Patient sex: F
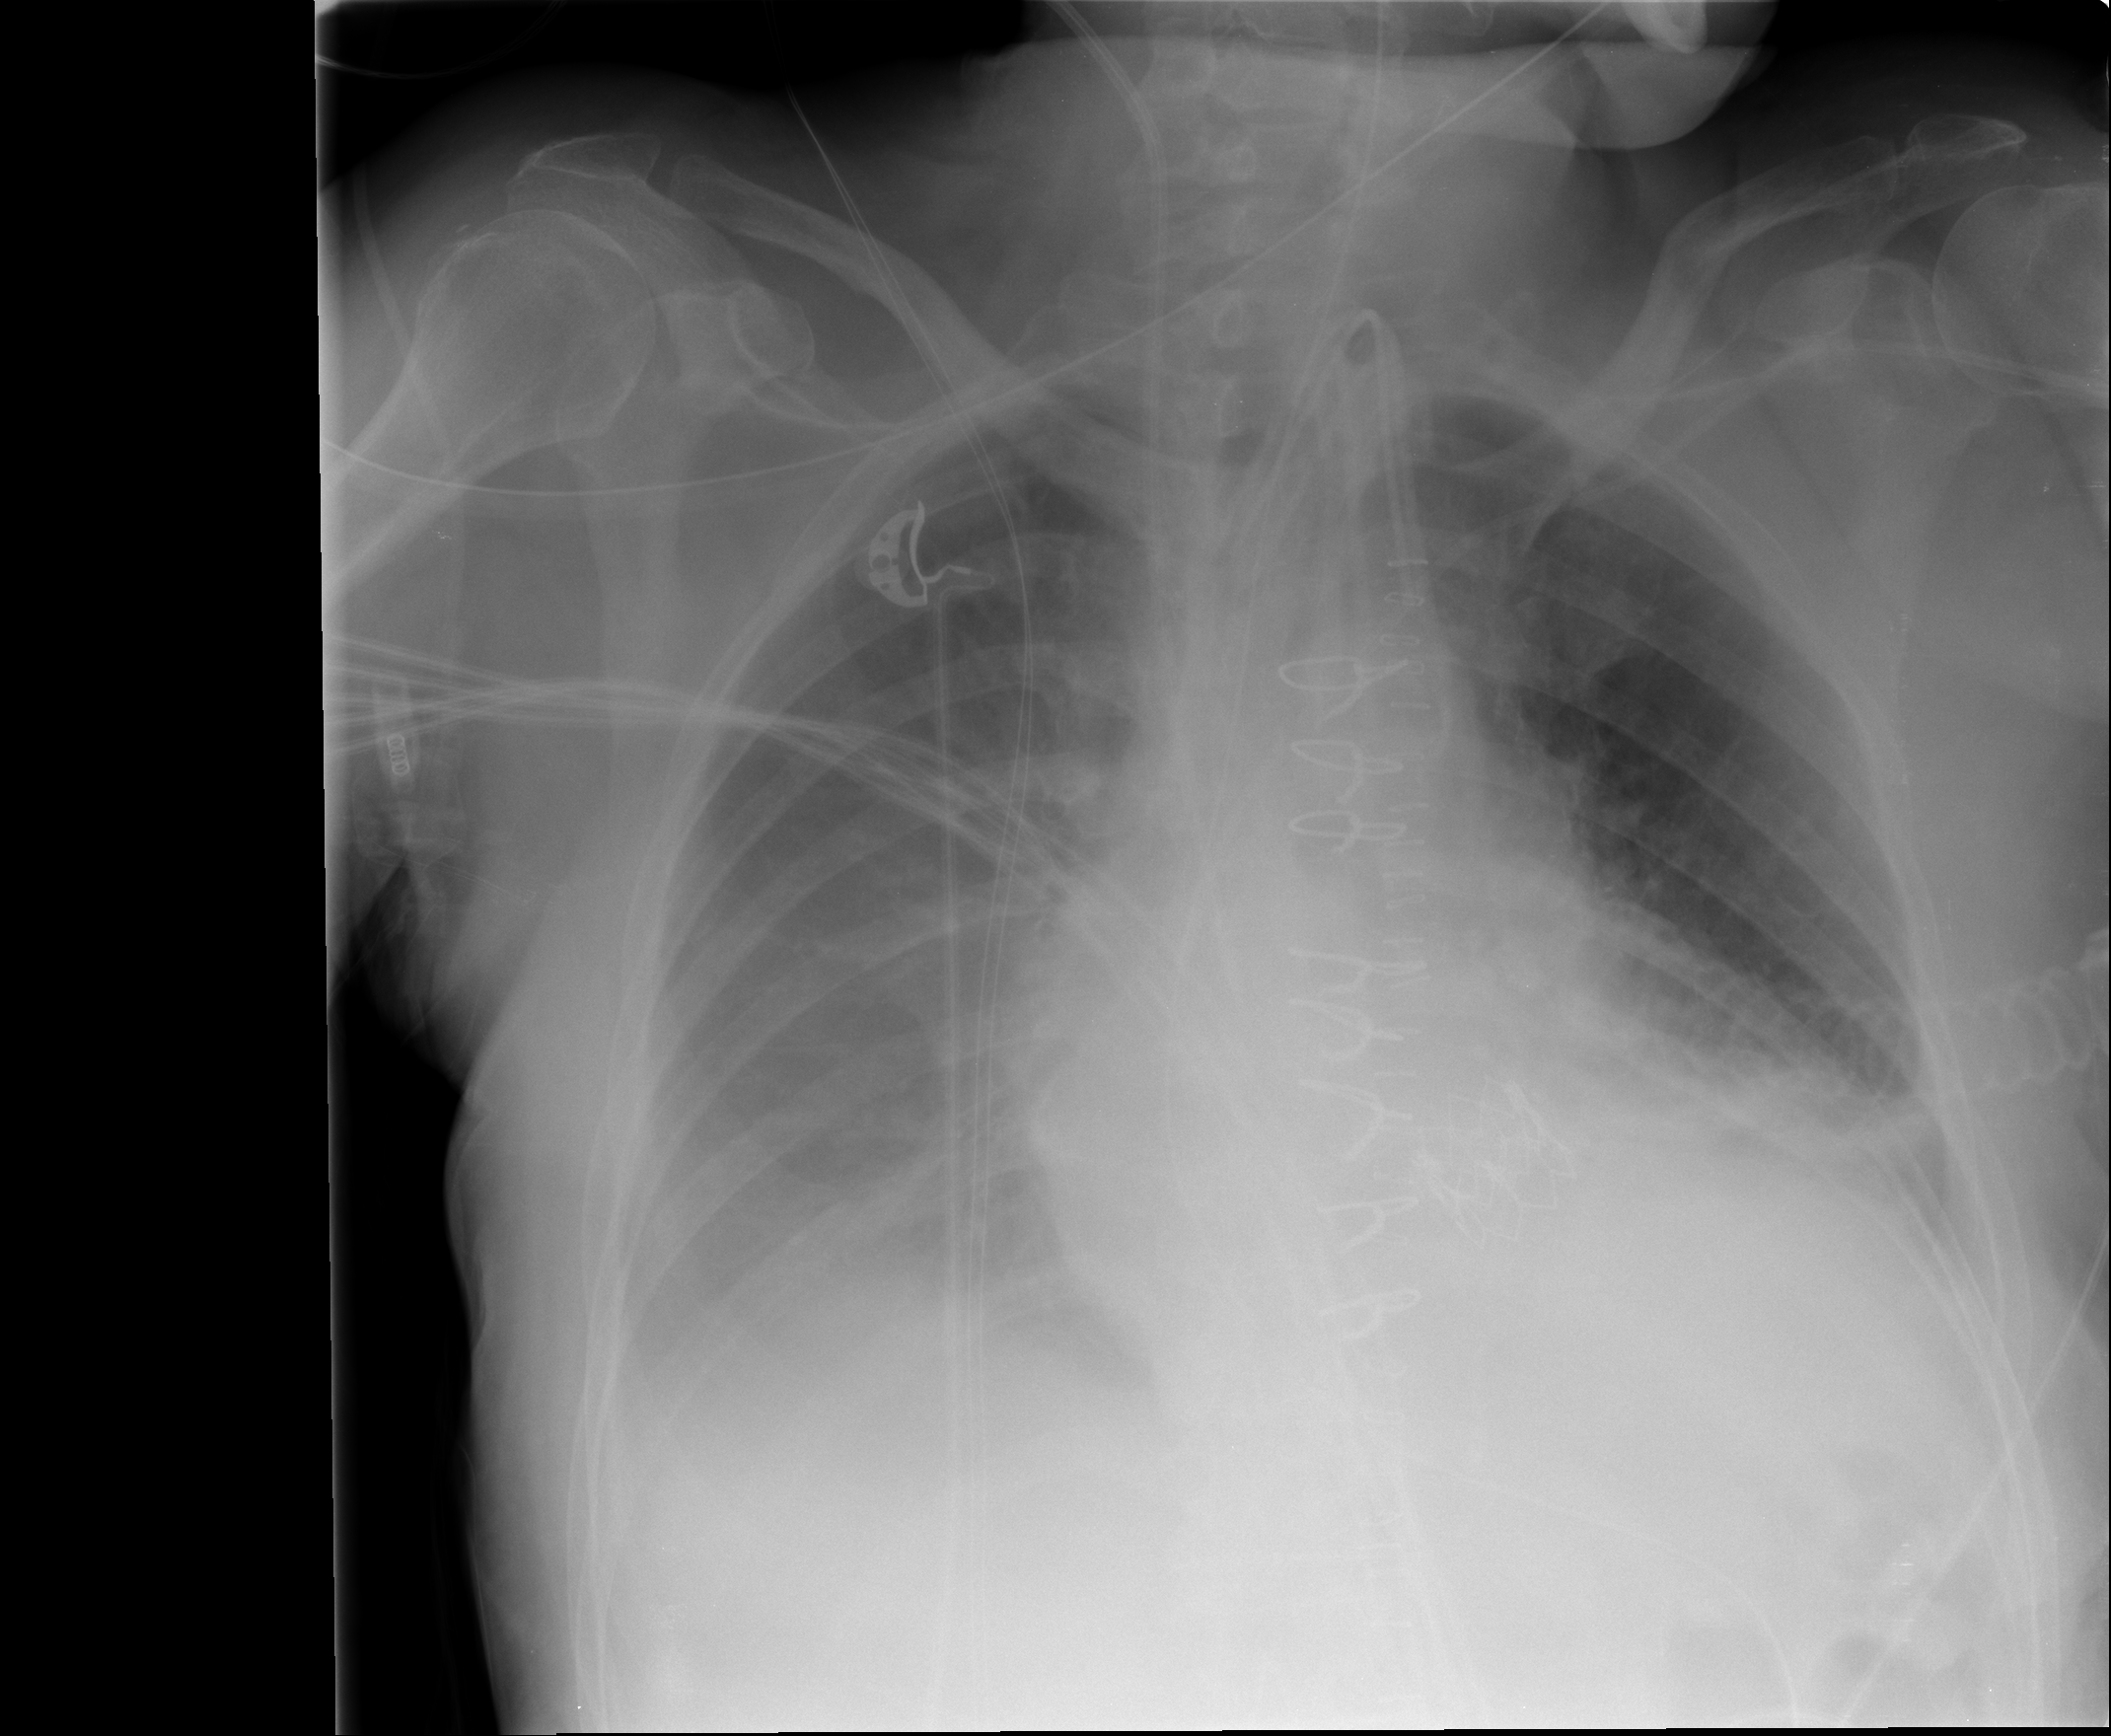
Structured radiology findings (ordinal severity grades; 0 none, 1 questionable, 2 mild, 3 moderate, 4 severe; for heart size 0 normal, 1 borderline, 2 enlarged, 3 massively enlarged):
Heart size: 2
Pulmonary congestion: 2
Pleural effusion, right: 3
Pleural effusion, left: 2
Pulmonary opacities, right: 0
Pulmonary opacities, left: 0
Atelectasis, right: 3
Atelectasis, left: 2